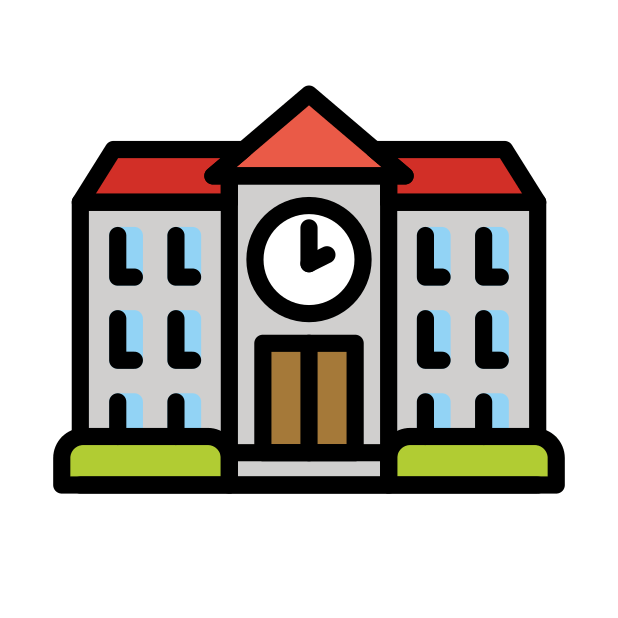
school